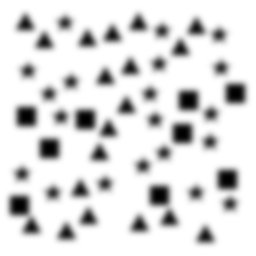
Squares: 9
Triangles: 19
Stars: 20
Total shapes: 48